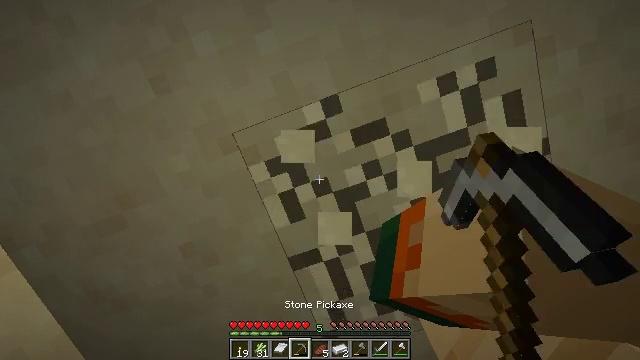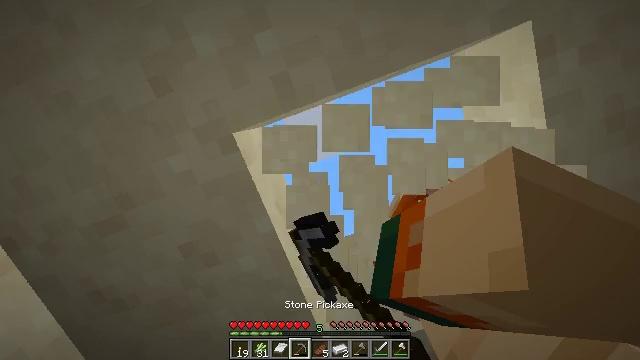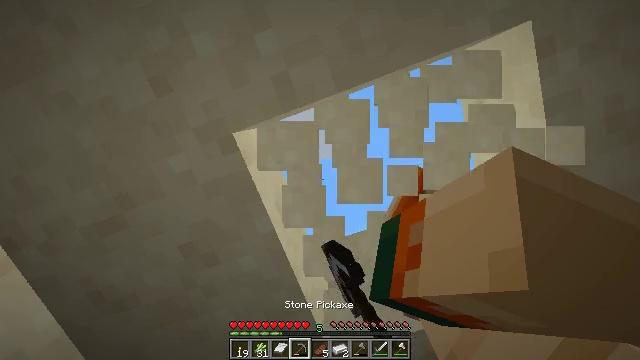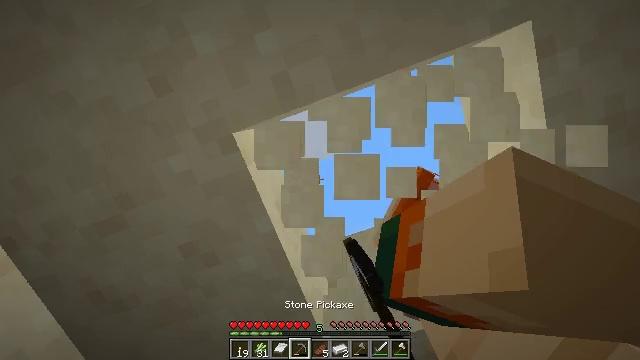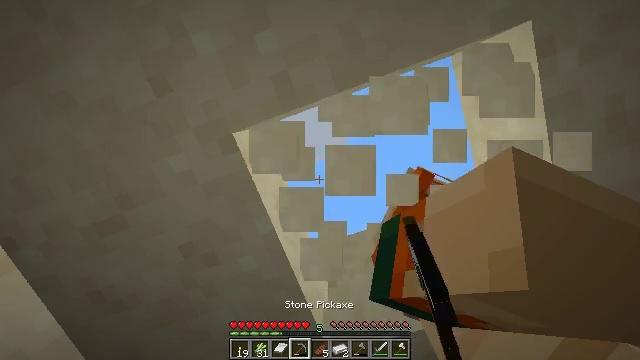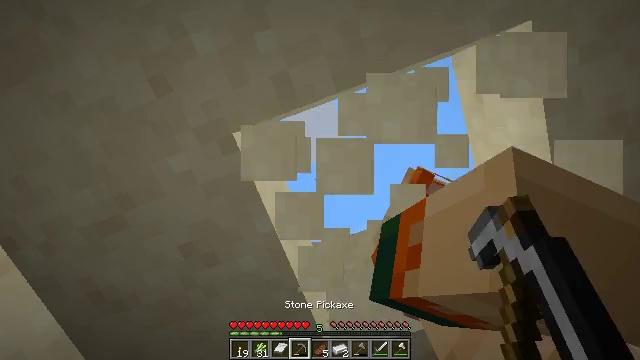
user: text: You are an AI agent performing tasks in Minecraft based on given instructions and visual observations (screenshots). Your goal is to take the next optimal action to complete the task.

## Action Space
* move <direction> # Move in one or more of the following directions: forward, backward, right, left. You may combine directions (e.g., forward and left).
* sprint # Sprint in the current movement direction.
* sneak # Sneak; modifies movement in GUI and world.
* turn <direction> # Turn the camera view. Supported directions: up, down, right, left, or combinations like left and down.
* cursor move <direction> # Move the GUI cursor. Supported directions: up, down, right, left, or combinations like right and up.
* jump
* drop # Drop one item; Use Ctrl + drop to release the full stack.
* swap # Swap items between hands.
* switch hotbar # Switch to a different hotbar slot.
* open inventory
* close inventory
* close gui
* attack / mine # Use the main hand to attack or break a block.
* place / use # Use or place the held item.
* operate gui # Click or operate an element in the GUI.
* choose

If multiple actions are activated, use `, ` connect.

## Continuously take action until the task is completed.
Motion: motion action
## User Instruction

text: Gather the smooth sandstone slab.
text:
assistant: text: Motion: attack / mine
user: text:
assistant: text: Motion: attack / mine
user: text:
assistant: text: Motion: attack / mine
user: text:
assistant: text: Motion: attack / mine
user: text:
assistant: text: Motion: attack / mine
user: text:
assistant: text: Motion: attack / mine